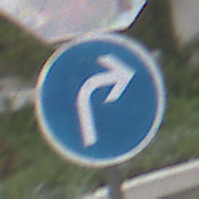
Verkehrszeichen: VorgeschriebeneFahrtrichtungRechts
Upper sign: Stop
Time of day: Midday
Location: Outdoor (Urban)
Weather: Overcast
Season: NotSpecified
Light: Natural